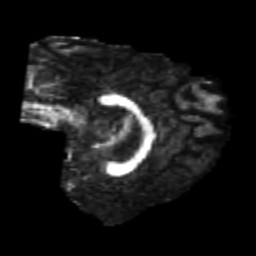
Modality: FA
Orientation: sagittal
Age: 21
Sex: male
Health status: healthy
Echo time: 0.074 s